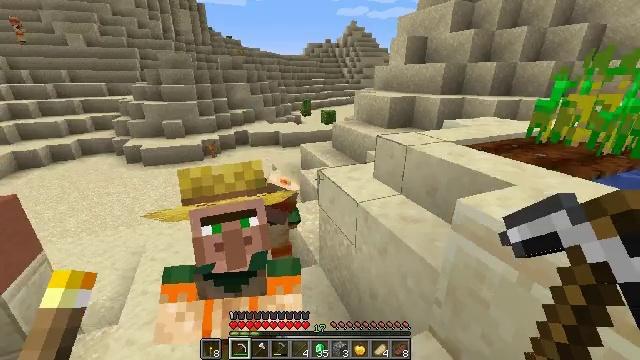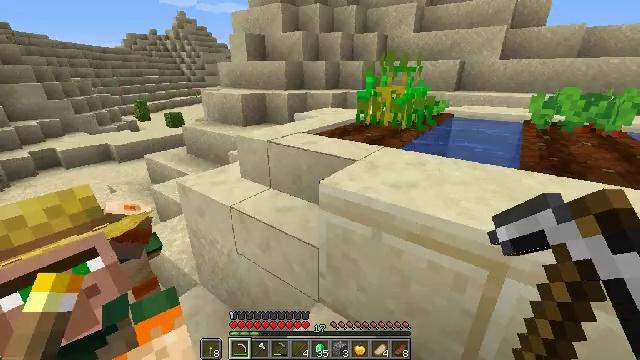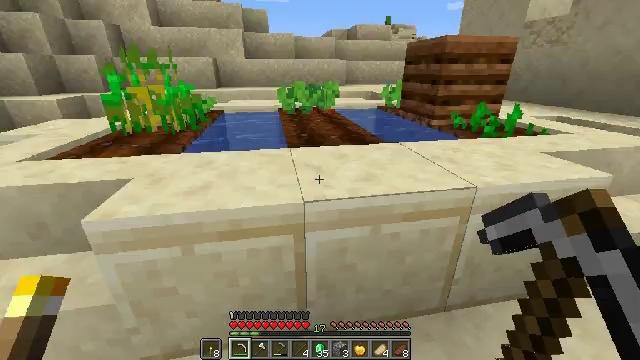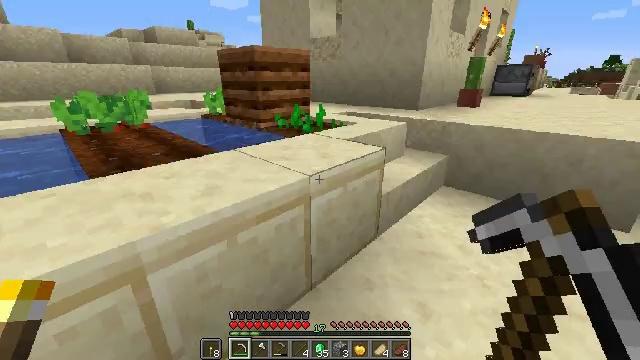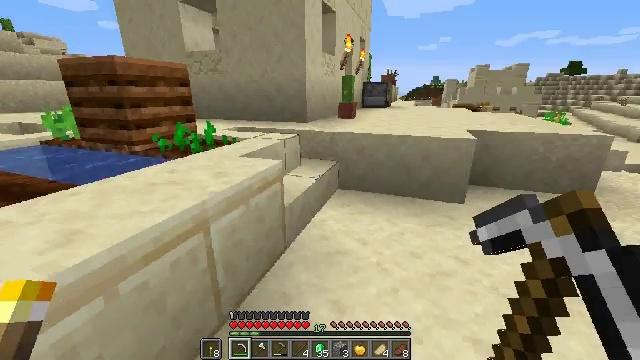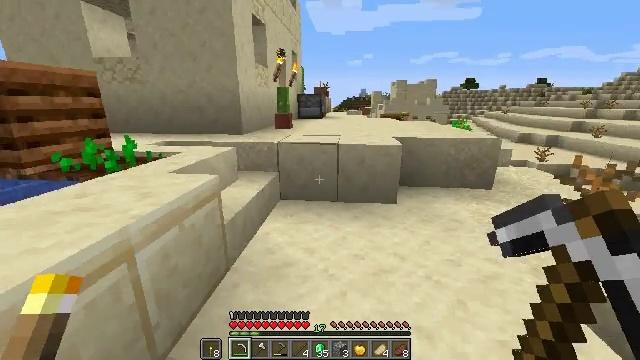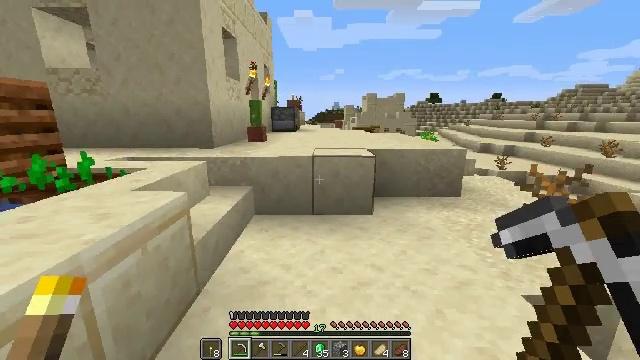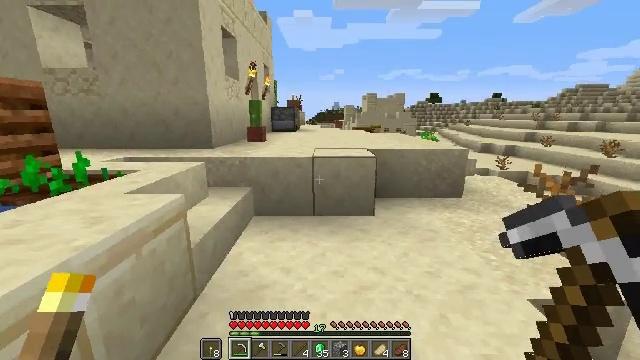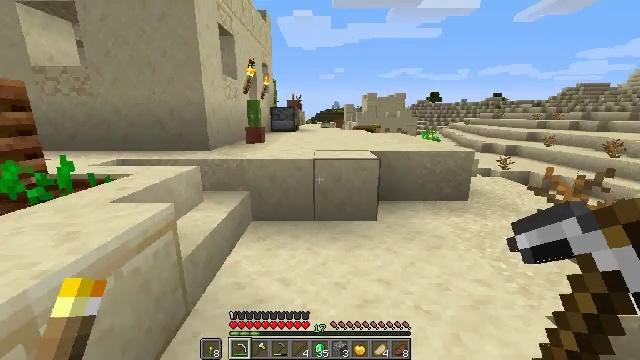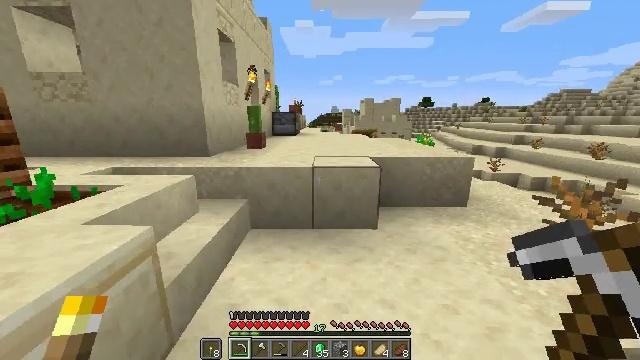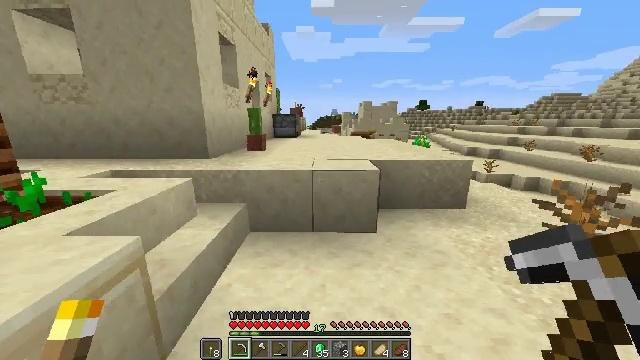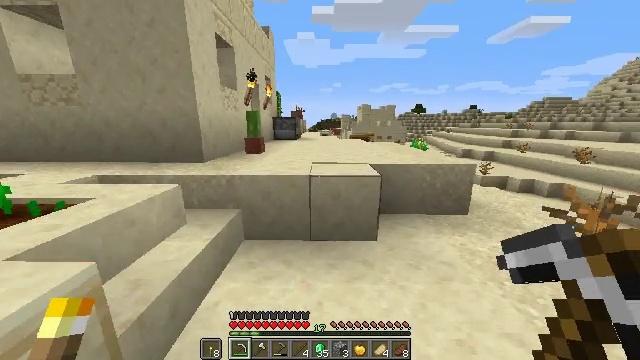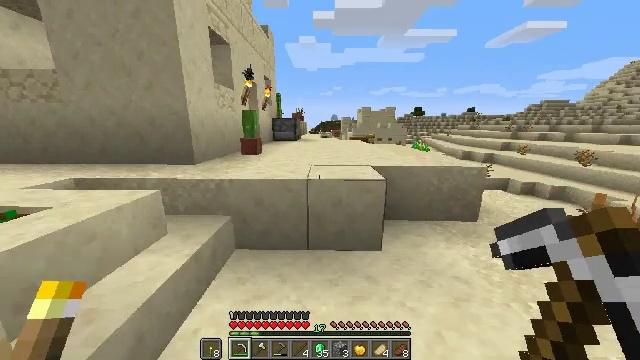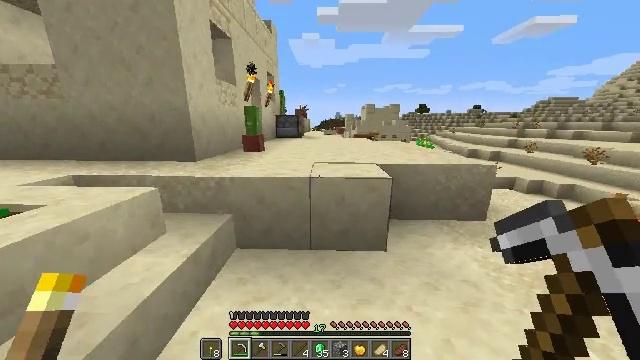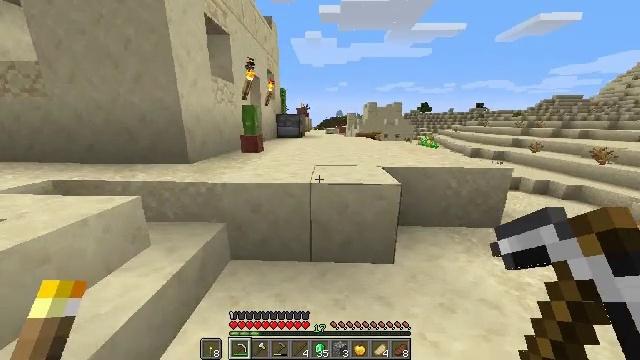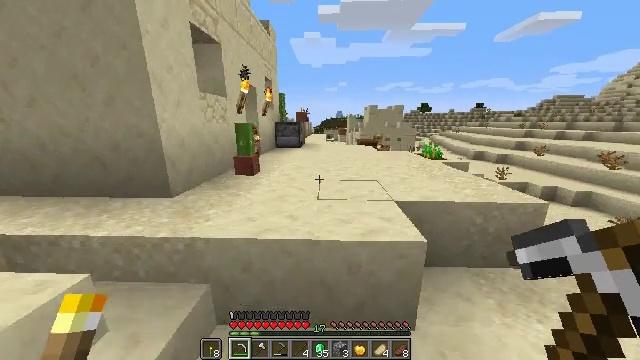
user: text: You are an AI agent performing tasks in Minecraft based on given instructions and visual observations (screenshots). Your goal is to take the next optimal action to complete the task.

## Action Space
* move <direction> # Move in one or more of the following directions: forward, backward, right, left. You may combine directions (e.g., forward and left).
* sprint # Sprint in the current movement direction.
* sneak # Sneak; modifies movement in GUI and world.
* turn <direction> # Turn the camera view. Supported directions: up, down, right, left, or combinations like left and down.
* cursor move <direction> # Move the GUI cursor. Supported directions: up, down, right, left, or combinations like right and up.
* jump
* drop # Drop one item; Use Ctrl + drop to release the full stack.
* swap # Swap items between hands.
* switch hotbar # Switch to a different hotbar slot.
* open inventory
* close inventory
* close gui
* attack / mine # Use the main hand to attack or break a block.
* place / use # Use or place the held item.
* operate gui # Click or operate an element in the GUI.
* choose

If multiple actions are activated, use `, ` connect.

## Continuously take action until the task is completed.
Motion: motion action
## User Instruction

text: Mine the cartography table.
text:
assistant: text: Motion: turn right
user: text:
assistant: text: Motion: turn right
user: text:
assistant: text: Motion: turn right and up
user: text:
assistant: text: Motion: turn right and up
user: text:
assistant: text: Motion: turn right and up
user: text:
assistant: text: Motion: move forward, turn right and up
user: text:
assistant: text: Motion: move forward
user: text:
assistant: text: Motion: move forward, sprint
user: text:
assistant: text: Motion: move forward, sprint
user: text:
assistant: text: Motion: move forward, sprint
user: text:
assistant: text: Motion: move forward, sprint
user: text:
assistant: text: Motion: move forward, sprint
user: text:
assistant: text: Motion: move forward, sprint
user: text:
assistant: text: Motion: move forward, sprint
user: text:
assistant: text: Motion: move forward, sprint, jump
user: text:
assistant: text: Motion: move forward, sprint, jump
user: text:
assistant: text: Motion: move forward, sprint, jump
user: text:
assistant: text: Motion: move forward, sprint, jump
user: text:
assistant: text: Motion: move forward, sprint, jump
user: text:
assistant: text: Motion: move forward, sprint, jump
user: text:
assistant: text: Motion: move forward, sprint, jump
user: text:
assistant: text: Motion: move forward, sprint, jump
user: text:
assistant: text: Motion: move forward, sprint, turn left, jump
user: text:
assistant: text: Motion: move forward, sprint, turn left, jump
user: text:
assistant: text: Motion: move forward, sprint, turn left, jump
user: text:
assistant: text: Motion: move forward, sprint, turn left, jump
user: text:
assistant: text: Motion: move forward and move right
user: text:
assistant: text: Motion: move forward and move right
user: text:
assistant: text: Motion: move forward and move right
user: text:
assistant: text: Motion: move forward and move right